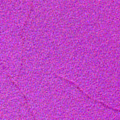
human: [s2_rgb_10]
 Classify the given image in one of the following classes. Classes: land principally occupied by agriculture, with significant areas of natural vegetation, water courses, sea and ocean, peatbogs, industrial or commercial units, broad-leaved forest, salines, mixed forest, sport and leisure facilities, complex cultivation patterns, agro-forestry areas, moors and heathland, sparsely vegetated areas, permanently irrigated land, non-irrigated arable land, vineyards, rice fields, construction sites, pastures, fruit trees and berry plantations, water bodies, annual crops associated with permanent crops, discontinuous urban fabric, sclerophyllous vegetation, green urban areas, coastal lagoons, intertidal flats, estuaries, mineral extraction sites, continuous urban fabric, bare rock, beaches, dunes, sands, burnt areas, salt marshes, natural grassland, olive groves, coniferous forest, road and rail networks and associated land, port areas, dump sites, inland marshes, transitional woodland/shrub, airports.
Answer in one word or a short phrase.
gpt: sea and ocean